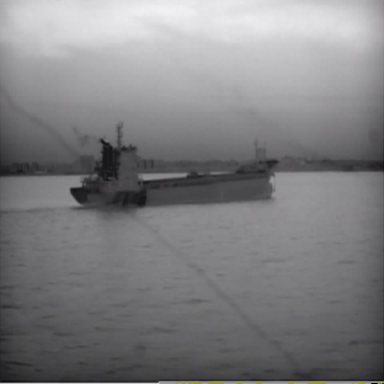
There is a liner in the infrared image.